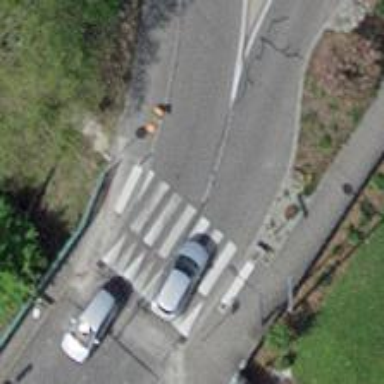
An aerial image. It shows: Zebra crossing with table for traffic calming.